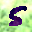
Label: 5